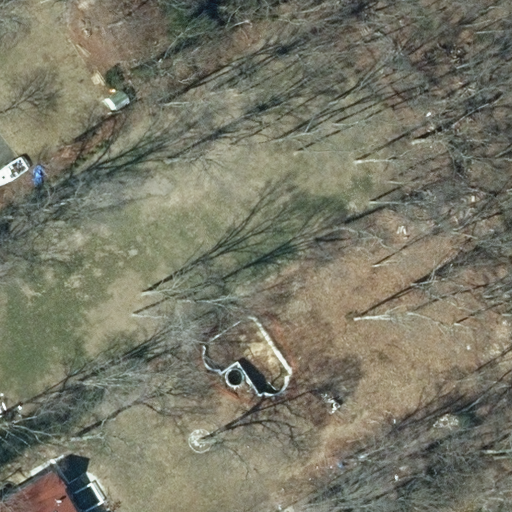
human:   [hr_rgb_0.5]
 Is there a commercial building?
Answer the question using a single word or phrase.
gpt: no

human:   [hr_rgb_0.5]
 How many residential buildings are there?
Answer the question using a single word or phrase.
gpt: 1

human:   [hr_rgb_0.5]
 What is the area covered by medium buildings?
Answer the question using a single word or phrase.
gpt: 0m2

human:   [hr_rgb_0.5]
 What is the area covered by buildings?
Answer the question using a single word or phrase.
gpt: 15m2

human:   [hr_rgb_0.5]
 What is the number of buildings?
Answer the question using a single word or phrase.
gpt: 1

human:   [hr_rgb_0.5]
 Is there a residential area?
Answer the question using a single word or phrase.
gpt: yes

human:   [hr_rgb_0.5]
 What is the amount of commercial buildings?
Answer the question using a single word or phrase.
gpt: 0

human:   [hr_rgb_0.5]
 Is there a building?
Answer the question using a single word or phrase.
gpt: yes

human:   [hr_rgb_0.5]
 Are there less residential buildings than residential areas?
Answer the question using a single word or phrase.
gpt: no

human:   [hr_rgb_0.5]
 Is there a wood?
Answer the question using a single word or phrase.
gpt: yes

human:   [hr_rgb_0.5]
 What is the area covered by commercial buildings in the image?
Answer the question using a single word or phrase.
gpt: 0m2

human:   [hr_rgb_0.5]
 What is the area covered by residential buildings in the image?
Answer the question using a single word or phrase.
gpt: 15m2

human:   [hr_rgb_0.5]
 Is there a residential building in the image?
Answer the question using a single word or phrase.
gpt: yes

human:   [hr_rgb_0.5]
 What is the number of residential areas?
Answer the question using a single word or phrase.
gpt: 1

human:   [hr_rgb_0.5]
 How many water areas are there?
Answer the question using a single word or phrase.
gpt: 0

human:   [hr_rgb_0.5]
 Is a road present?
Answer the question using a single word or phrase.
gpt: no

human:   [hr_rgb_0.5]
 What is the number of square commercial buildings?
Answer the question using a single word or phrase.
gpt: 0

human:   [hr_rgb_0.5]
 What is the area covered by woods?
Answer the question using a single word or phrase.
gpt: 9151m2

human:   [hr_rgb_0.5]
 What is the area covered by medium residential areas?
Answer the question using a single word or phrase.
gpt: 0m2

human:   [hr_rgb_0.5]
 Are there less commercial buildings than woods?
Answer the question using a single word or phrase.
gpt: yes

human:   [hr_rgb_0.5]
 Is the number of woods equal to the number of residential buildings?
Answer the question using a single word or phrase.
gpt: yes

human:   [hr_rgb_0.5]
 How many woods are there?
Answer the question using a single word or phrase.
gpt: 1

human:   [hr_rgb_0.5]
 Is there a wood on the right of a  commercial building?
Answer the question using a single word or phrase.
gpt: no

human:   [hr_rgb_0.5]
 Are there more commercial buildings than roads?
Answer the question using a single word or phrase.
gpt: no

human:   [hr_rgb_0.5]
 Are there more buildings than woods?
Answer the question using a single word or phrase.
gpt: no

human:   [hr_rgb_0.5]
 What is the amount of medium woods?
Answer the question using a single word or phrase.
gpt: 0

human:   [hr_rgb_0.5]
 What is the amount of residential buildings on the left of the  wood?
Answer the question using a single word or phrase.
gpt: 1

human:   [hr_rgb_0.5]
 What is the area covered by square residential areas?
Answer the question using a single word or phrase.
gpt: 0m2

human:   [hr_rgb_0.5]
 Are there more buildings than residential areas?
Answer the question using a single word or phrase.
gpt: no

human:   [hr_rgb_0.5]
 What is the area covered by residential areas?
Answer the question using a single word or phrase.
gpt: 10637m2

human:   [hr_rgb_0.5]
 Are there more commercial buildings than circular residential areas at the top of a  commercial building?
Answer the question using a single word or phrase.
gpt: no

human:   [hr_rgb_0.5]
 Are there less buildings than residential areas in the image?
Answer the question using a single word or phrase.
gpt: no

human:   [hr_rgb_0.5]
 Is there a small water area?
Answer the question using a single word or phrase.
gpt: no

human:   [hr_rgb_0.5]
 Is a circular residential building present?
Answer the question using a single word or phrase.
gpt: no

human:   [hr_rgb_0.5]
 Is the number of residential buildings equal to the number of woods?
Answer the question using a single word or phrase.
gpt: yes

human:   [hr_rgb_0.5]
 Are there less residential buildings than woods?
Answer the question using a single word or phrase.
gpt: no

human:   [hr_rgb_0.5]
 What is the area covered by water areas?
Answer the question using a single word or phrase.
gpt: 0m2

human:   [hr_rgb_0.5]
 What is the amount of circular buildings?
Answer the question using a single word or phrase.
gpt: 0

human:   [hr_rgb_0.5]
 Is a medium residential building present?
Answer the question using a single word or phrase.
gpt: no

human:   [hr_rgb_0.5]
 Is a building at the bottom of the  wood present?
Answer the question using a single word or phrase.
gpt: yes

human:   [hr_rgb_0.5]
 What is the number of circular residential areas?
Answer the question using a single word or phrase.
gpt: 0

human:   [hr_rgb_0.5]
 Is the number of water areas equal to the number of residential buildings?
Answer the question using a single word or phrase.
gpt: no

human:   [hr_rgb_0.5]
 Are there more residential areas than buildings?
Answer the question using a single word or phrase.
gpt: no

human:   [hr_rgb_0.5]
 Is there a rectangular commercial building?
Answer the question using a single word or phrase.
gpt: no

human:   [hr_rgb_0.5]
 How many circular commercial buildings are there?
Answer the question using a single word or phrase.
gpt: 0

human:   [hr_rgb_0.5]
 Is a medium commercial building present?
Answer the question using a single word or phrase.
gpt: no

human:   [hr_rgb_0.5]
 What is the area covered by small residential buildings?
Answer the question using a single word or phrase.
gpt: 15m2

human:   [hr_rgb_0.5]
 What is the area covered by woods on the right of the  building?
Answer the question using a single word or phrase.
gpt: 9151m2

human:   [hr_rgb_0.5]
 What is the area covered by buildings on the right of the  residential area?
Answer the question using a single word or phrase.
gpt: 15m2

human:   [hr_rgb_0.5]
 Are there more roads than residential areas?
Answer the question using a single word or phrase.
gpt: no

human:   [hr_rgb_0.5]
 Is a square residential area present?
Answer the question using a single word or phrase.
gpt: no

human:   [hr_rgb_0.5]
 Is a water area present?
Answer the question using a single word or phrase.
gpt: no

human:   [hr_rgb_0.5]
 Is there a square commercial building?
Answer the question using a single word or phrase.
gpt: no

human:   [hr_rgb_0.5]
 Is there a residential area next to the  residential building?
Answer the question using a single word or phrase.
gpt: yes

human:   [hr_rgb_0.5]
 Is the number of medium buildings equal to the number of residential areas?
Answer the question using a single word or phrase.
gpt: no

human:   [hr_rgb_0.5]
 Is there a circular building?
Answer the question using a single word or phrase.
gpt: no

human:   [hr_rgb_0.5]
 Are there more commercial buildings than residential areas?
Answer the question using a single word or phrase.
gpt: no

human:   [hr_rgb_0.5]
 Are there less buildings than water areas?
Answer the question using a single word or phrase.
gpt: no

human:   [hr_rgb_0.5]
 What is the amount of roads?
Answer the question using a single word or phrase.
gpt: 0

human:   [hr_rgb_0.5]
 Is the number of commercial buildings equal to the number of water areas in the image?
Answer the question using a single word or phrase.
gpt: yes

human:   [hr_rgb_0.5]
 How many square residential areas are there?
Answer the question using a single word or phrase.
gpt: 0

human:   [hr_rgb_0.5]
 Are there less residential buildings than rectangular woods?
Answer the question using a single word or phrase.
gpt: no

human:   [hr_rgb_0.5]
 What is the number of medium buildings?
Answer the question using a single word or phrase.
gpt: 0

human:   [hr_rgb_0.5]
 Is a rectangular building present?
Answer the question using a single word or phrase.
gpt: yes